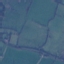
Label: Pasture